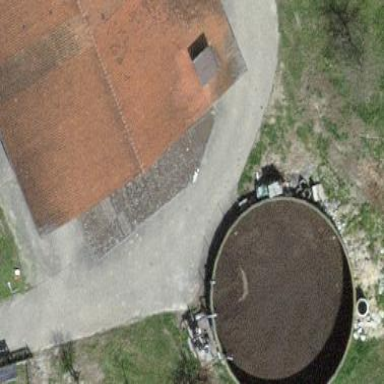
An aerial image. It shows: Storage tank with man-made structure.